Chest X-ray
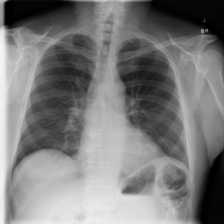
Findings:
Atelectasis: negative
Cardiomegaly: negative
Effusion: negative
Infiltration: negative
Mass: negative
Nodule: negative
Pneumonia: negative
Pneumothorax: negative
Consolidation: negative
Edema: negative
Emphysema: negative
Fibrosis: negative
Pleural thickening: negative
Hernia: negative